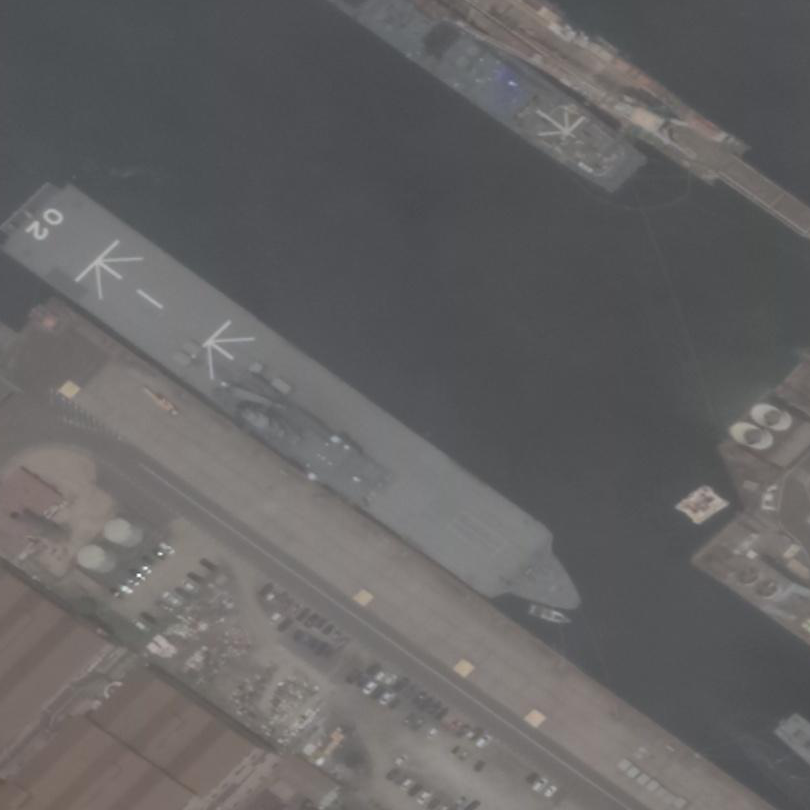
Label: Osumi-class_landing_ship